Question: I made an mdi application in Borland C++Builder 6.
I made 2 forms:
1. The Main Form
2. Child Form
I set Child Form to .
When I want to call a Child form. I use the following command:
'''
Application->CreateForm(__classid(TChildForm), &ChildForm); //calling Child form
'''
Why when I call the command again, child form into 2 like this?

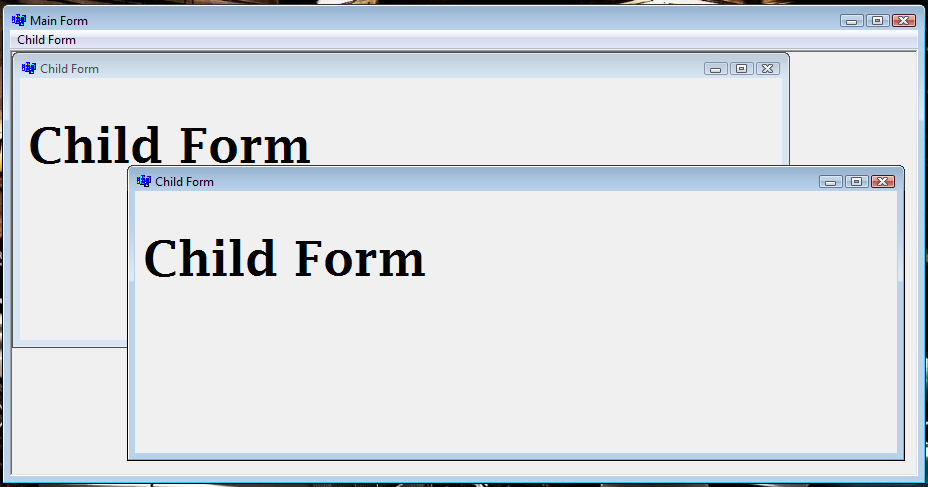
Answer: First, don't use 'Application->CreateForm()', use 'new' instead:
'''
ChildForm = new TChildForm(this);
'''
Second, what you describe is normal. You are creating a new instance of an independent child form, and that is what you see. If you don't want another child, then don't create a new one, re-use the one you already have, eg:
'''
if (!ChildForm)
{
ChildForm = new TChildForm(this);
}
// use ChildForm as needed...
'''
'''
TChildForm *ChildForm = NULL;
__fastcall TChildForm::~TChildForm()
{
ChildForm = NULL;
}
void __fastcall TChildForm::FormClose(TObject *Sender, TCloseAction& Action)
{
Action = caFree;
}
'''